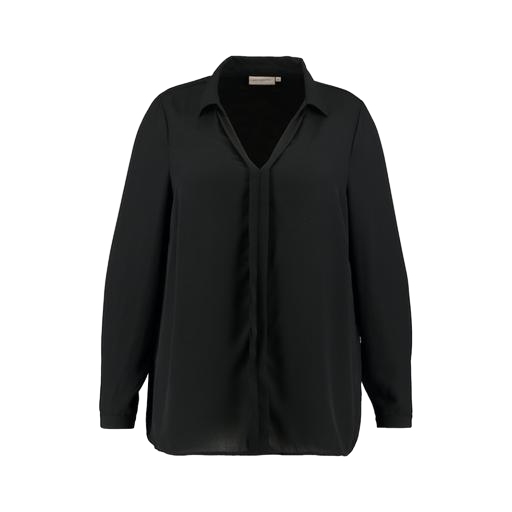
black slim shirt, black long-sleeved blouse, black womens shirt, white background